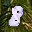
Label: 8